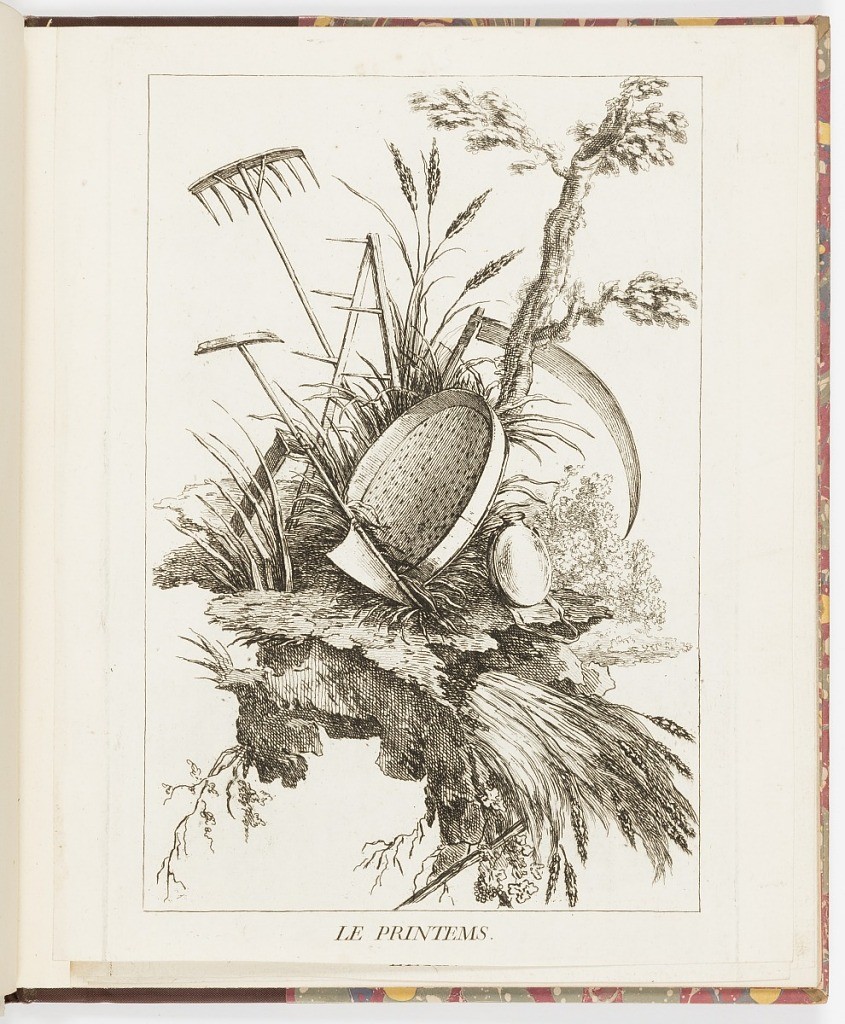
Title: LE PRINTEMS
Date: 18th century
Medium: Etching and engraving on paper
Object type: Print
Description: Vignette of attributes of spring, including rake, sifter, scythe, and wheat. The plate is not signed.